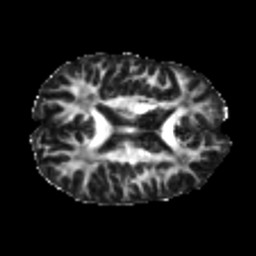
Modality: FA
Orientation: axial
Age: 21
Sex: male
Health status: healthy
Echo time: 0.074 s